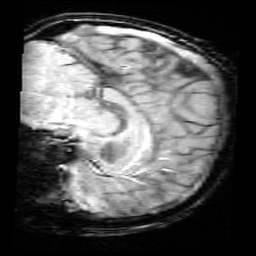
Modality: SWI
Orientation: sagittal
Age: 11
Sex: female
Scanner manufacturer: siemens
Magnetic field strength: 3 T
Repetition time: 0.027 s
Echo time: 0.02 s